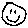
Label: smiley face